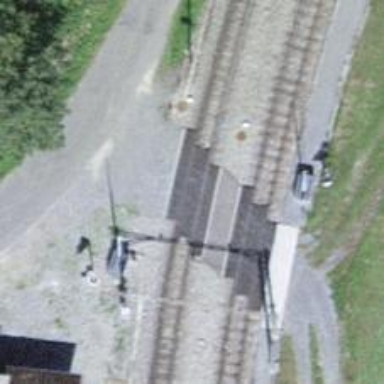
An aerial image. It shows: Level crossing along the railway.